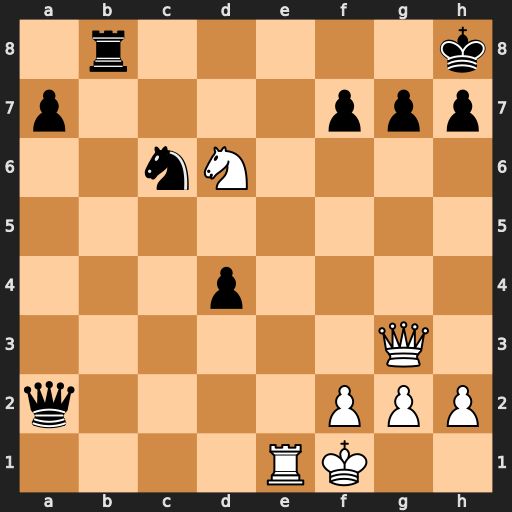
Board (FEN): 1r5k/p4ppp/2nN4/8/3p4/6Q1/q4PPP/4RK2
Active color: w
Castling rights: -
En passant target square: -
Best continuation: Ne8 Qa6+ Kg1